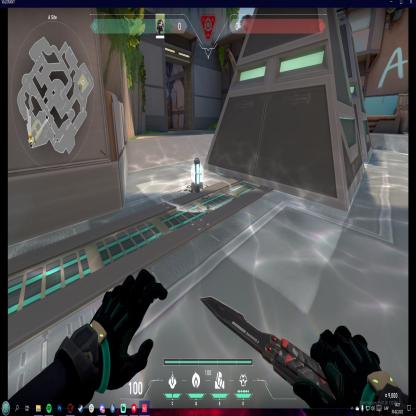
Label: planted spike